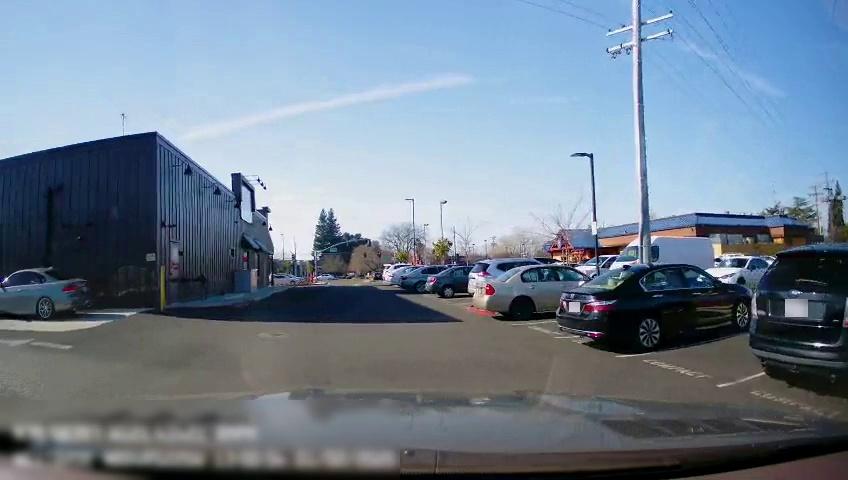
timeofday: Day
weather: Sunny
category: Drivable Space
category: Vehicles | SUV
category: Vehicles | Van
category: Vehicles | Car
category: Vehicles | SUV
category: Vehicles | SUV
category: Vehicles | Car
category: Vehicles | Car
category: Vehicles | Car
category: Vehicles | SUV
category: Vehicles | Car
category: Vehicles | Car
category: Vehicles | Car
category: Vehicles | Car
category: Vehicles | Car
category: Vehicles | SUV
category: Vehicles | SUV